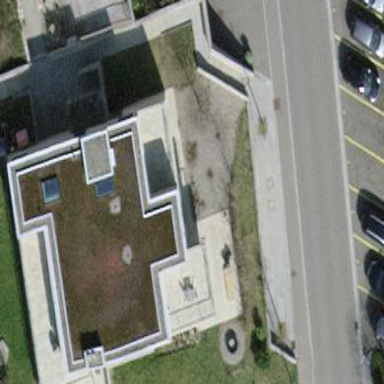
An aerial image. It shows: Apartment building with flat roof.